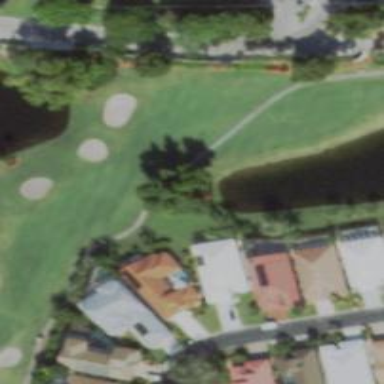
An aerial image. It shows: View of golf hole.